Question: I have a dataset from an experiment that records 10 readings per second, i.e. 600 readings per minute. The data is for 1 month but some dates are missing, I am assuming the reading was turned off on those days.
When I plot a graph of this reading vs Time using matplotlib, a line is drawn connecting the last available date and next available date.

However, instead of this line, I want a gap to be shown so that it is clear to the viewer that data is unavailable for those days.
I am using Matplotlib and Python 3 to plot.
Here is how the data looks like
'''
timestamp,x
2019-09-03 18:33:38,17.546
2019-09-03 18:33:38,17.546
2019-09-03 18:33:39,17.546
2019-09-03 18:33:39,17.555999999999997
2019-09-03 18:33:39,17.589000000000002
2019-09-03 18:33:39,17.589000000000002
2019-09-03 18:33:39,17.589000000000002
2019-09-03 18:33:39,17.589000000000002
2019-09-03 18:33:39,17.593
2019-09-03 18:33:39,17.595
2019-09-03 18:33:40,17.594
'''
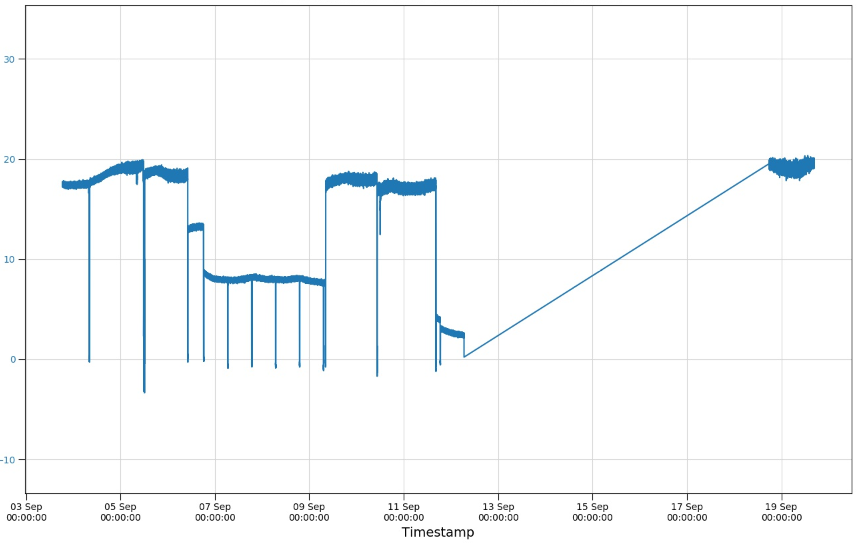
Answer: Another option based on @Diziet Asahi's answer is to plot as a scatter rather than a line. This should work with multiple data points for a single x-value. Since you data is very heavily sampled it may have a similar visual effect to a line anyway.
'''
import matplotlib.pylab as plt
%matplotlib inline
import pandas as pd
# first bit of code copied from @Diziet's answer
df = pd.concat([pd.DataFrame([10]*600, index=pd.date_range(start='2018-01-01 00:00:00', periods=600, freq='0.1S')),
pd.DataFrame([20]*600, index=pd.date_range(start='2018-01-01 00:01:10', periods=600, freq='0.1S'))])
df2 = df.resample('0.1S').asfreq()
# plot three times, twice using different settings using the original data,
# once using resampled data
fig, (ax1, ax2, ax3) = plt.subplots(1,3, figsize=(8,4))
df.plot(ax=ax1)
df.plot(ax=ax2, marker='.', linestyle='')
df2.plot(ax=ax3)
'''
<URL>